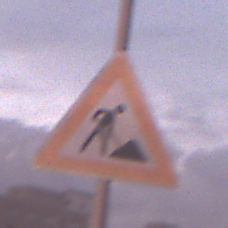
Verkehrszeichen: Arbeitsstelle
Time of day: SunriseSunset
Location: Outdoor (Urban)
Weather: PartlyCloudy
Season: NotSpecified
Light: Natural